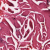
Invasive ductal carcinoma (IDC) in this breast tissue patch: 0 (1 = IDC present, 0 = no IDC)